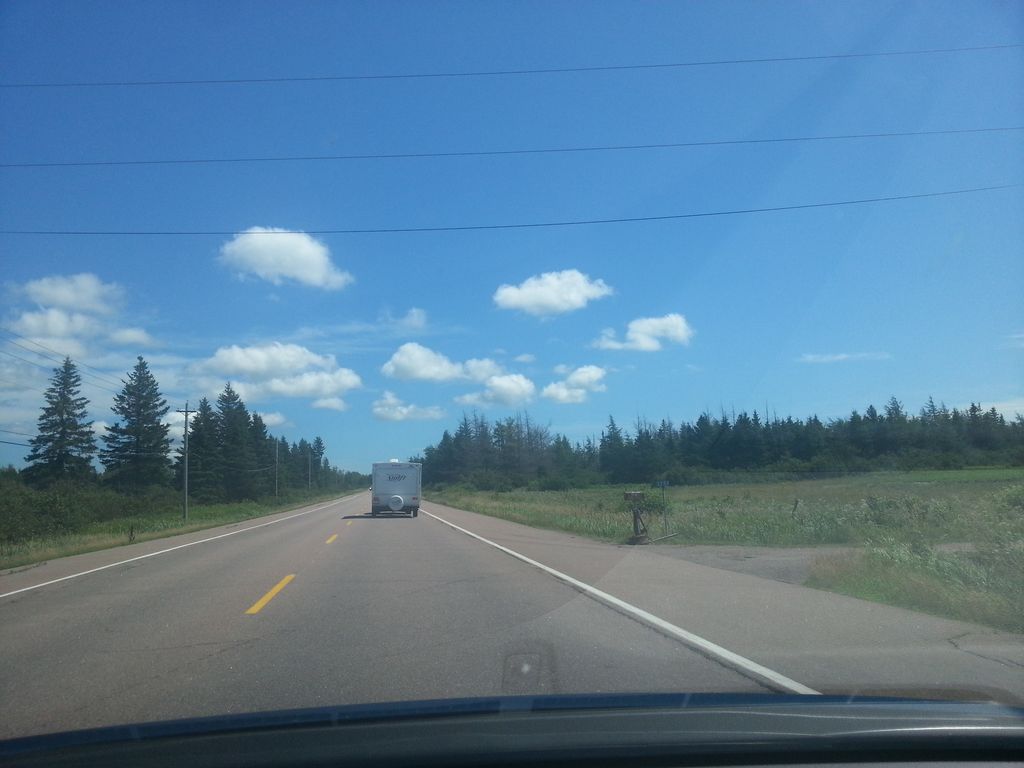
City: charlottetown